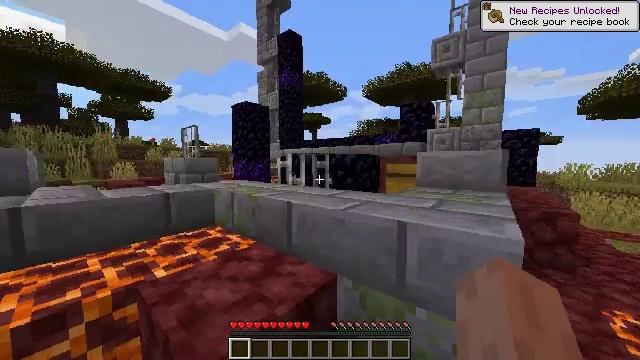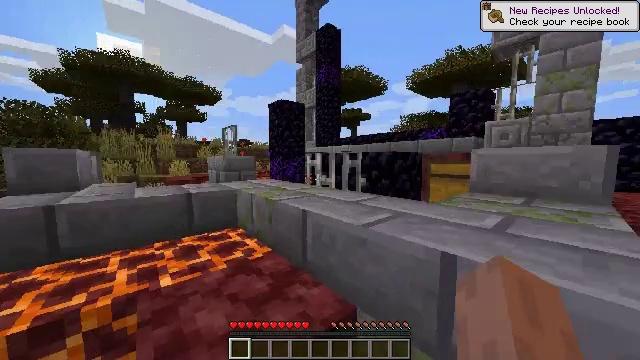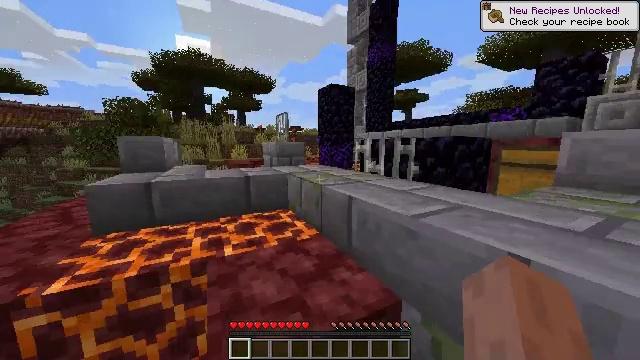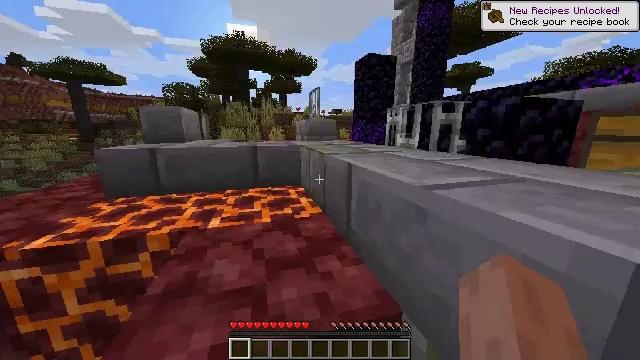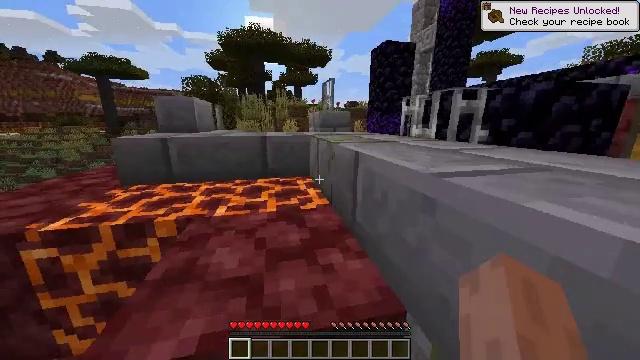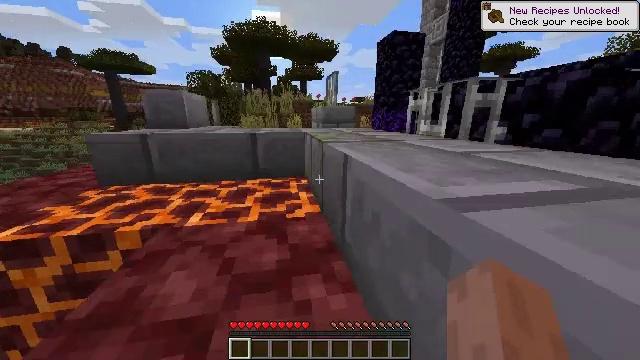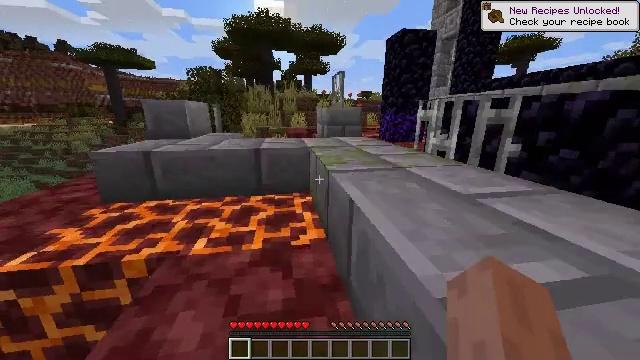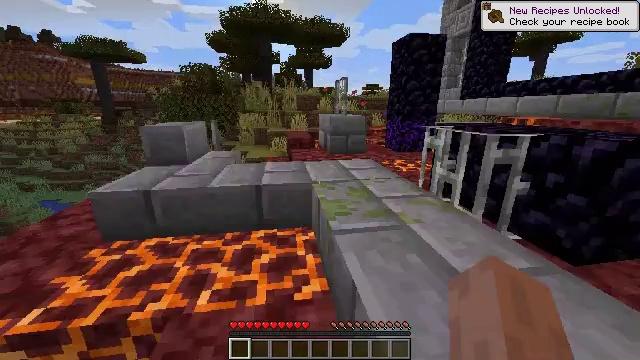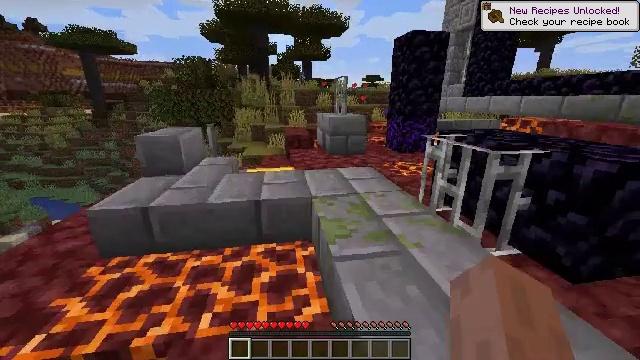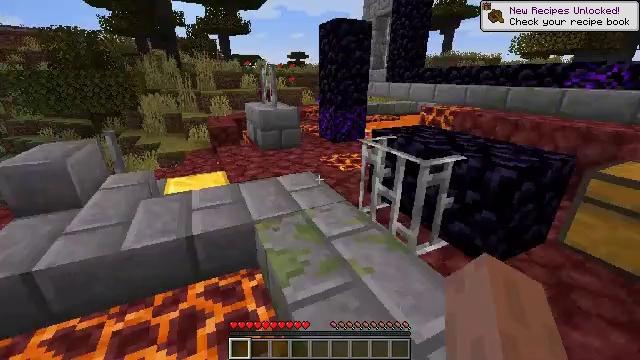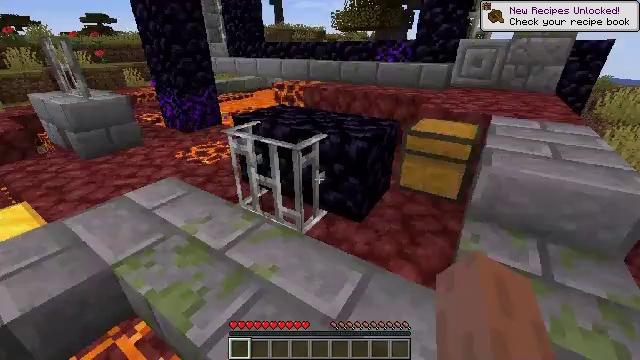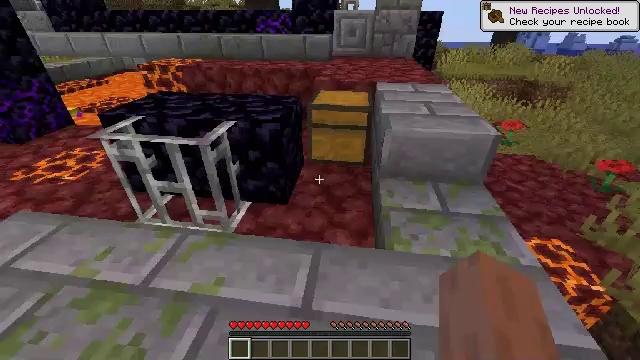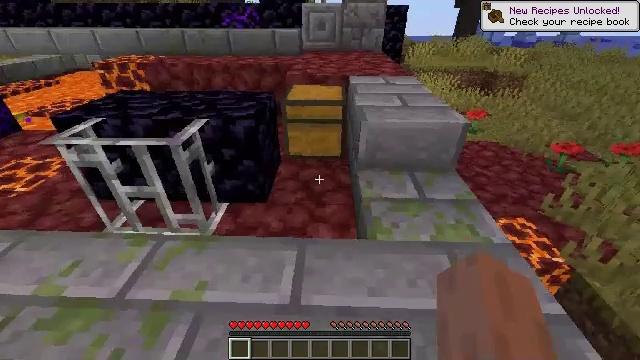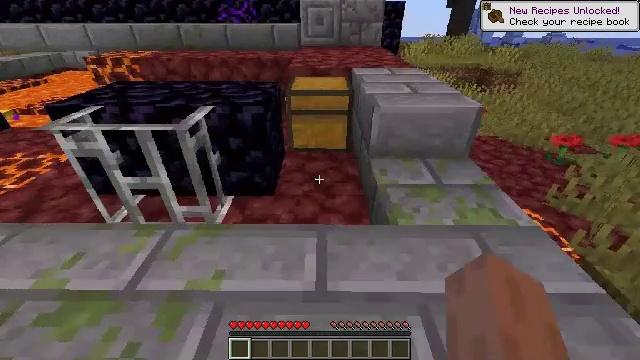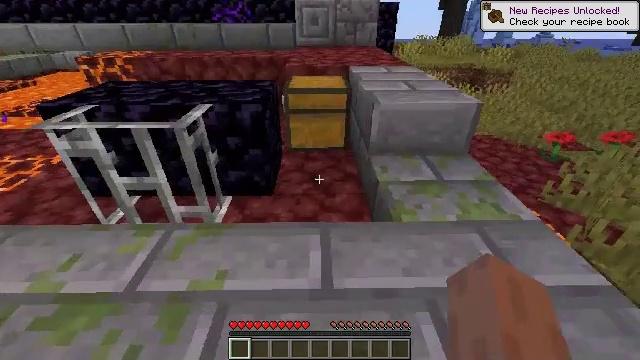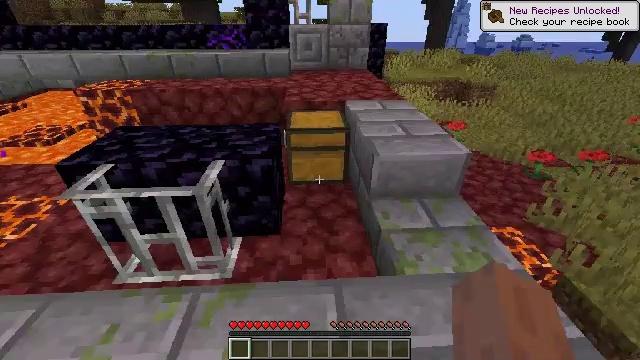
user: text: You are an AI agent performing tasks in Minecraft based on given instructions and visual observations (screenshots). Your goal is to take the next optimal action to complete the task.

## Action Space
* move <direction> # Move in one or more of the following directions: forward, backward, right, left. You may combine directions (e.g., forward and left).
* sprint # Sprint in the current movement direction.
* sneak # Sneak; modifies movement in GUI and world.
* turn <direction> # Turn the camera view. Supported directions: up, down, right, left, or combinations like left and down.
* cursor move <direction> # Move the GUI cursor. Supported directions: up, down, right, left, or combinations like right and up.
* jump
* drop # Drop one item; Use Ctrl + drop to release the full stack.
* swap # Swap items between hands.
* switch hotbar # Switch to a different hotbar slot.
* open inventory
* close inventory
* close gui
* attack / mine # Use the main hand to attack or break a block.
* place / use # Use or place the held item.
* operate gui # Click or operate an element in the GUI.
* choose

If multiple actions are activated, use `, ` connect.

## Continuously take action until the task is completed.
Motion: motion action
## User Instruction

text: Mine the oak log.
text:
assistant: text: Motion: move forward, sprint, turn left, jump
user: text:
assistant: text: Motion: move forward, sprint, turn left and down, jump
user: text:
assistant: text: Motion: move forward, sprint, turn left and down, jump
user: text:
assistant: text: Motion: move forward, sprint, turn left and down, jump
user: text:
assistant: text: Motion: move forward, sprint, turn left, jump
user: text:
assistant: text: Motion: move forward, sprint, turn left, jump
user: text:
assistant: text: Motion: move forward, sprint, jump
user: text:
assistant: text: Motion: move forward, sprint, turn down, jump
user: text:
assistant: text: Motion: move forward, sprint, turn right and down, jump
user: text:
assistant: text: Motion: move forward, sprint, turn right and down
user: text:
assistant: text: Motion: move forward, sprint, turn right and down
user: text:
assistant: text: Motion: move forward, sprint, turn right
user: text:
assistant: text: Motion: move forward, turn right
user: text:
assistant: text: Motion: move forward, turn right
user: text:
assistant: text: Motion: move forward, turn right
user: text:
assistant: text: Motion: no_op
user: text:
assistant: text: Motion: no_op
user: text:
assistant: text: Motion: turn up
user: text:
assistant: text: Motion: turn up
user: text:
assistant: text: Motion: turn up
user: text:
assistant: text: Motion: use / place
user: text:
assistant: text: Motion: use / place
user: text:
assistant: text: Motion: use / place
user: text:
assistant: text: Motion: use / place
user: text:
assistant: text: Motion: no_op
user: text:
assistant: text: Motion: open gui
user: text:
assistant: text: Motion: no_op
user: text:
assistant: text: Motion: no_op
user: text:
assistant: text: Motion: cursor move left
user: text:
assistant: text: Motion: no_op